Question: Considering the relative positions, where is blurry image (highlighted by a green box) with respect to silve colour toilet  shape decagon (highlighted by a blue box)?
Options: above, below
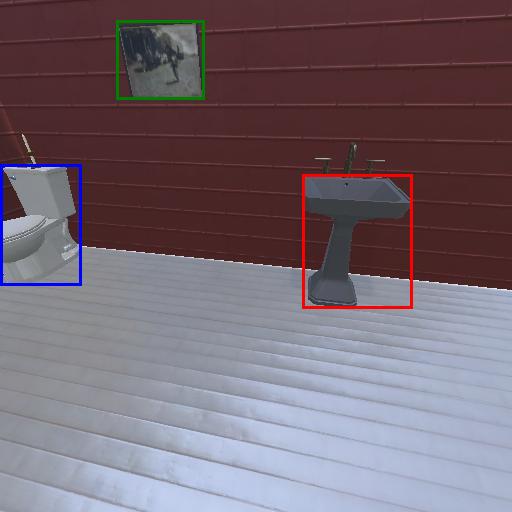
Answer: above